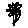
Label: flower